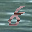
Label: 8